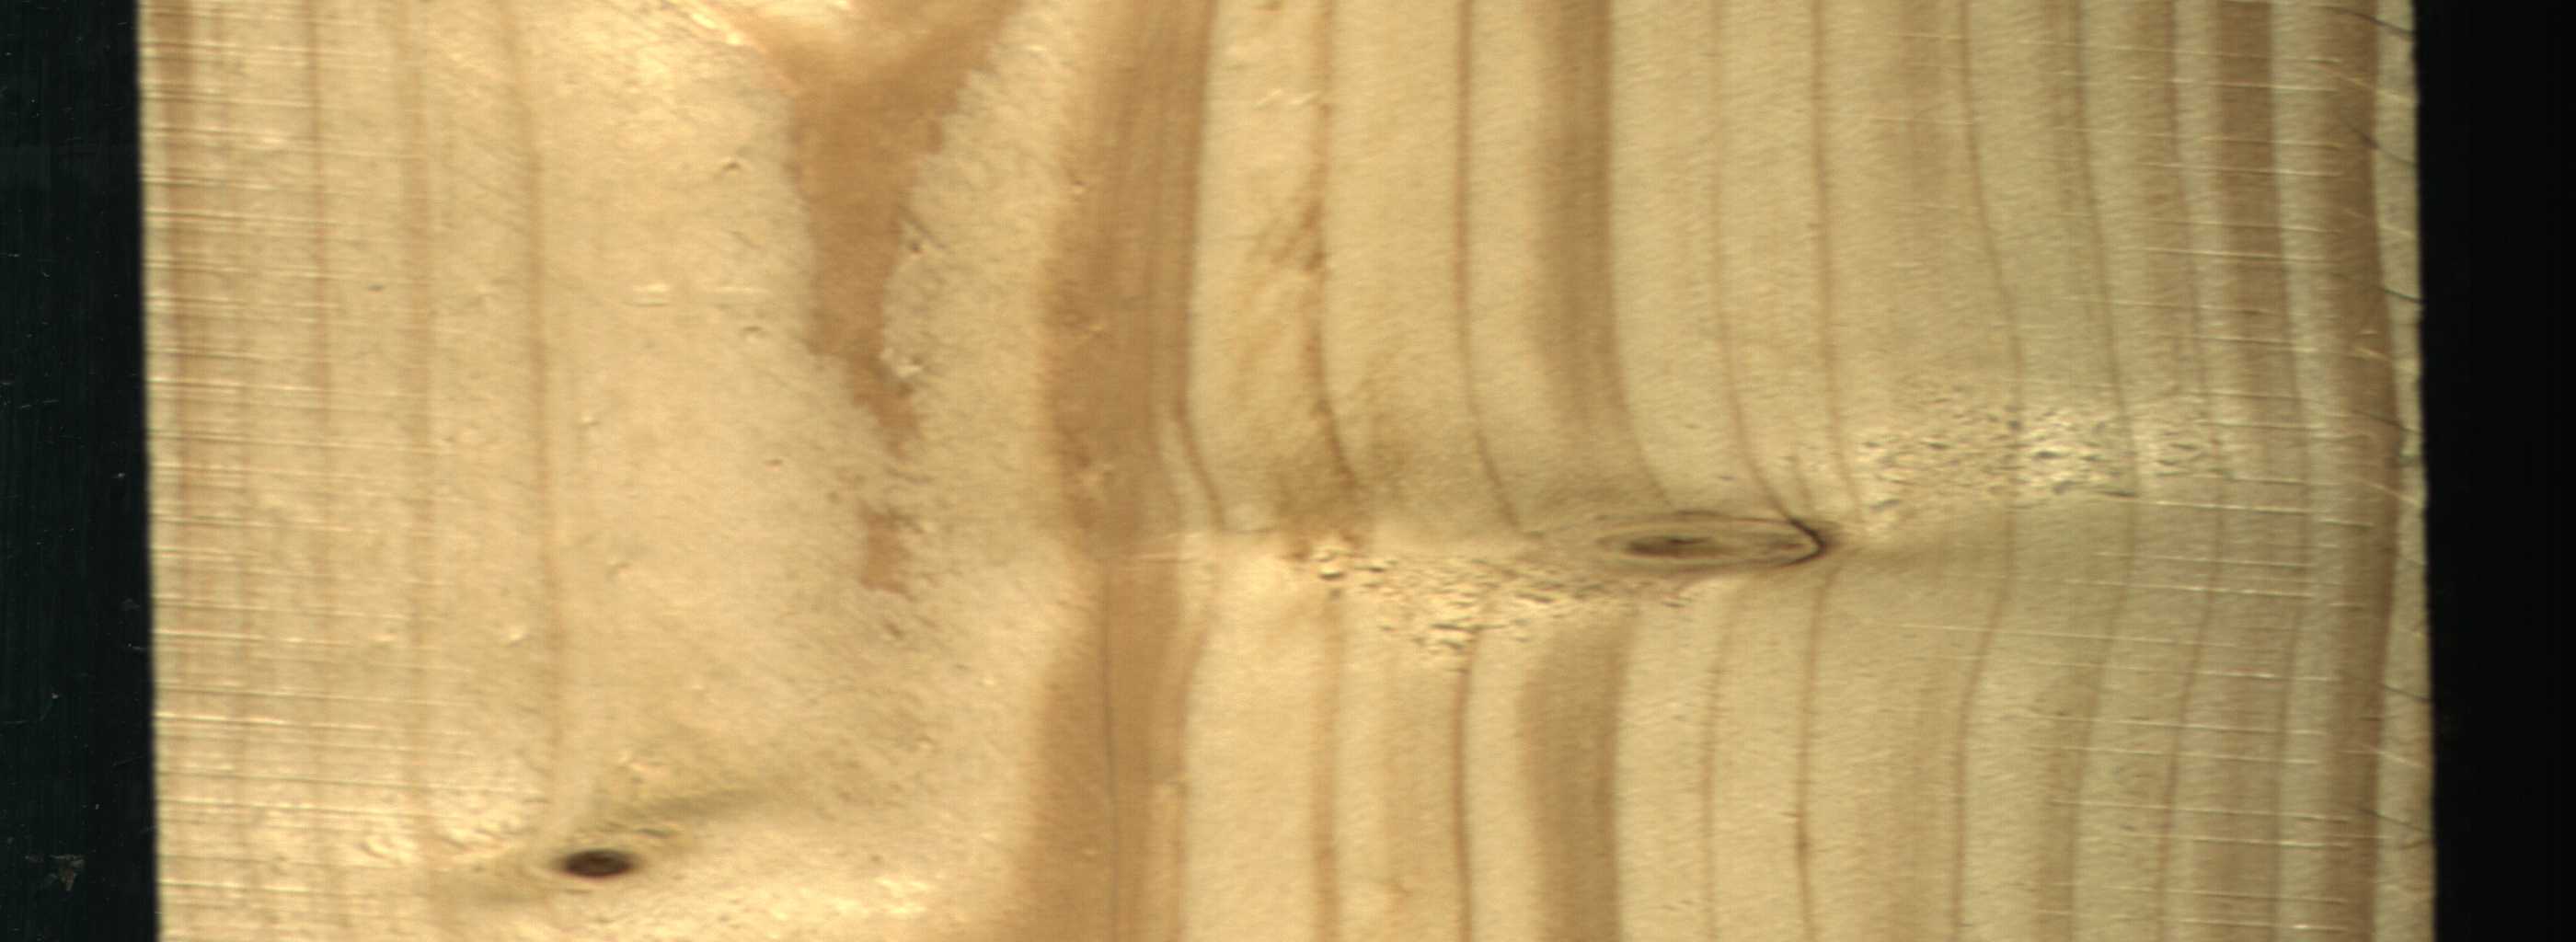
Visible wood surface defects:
Quartzity
Live_Knot
Live_Knot